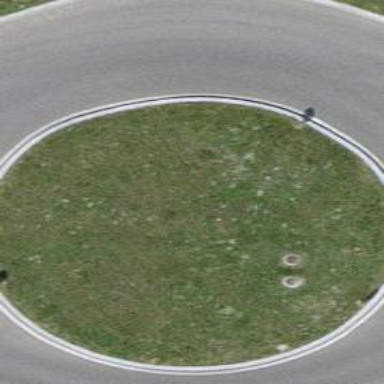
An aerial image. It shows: Secondary road with asphalt surface leading to roundabout junction.